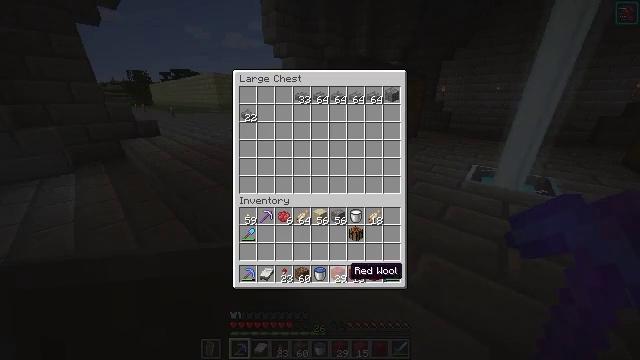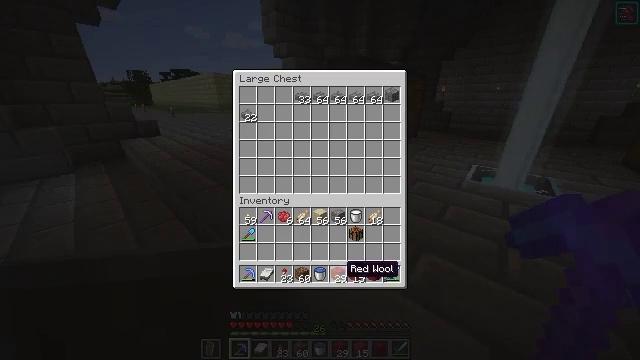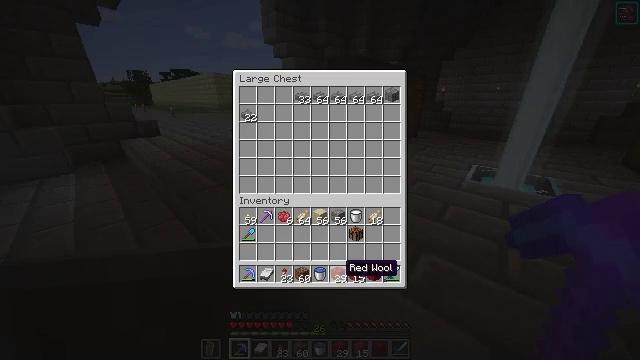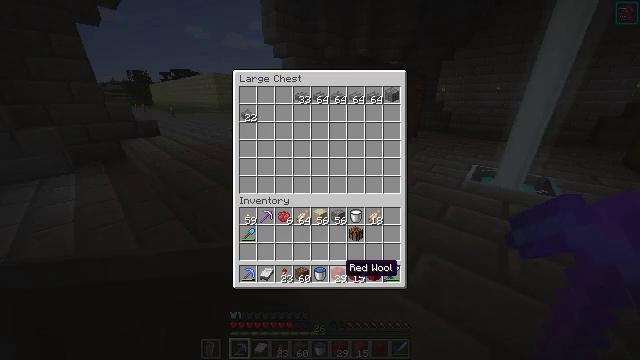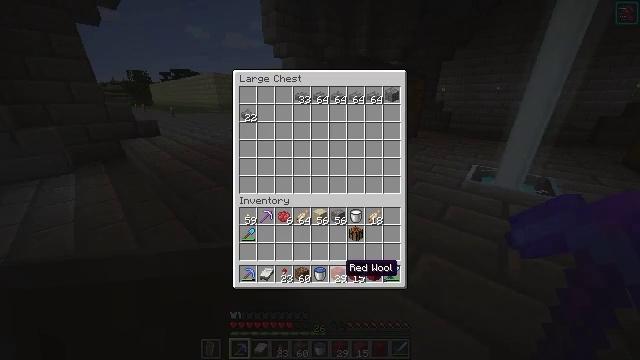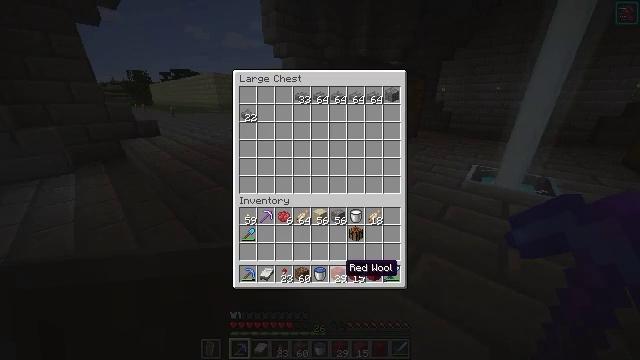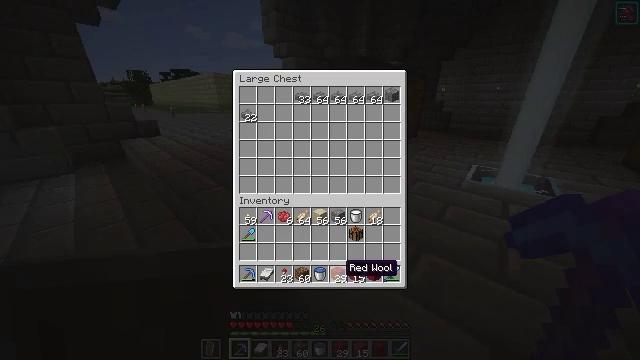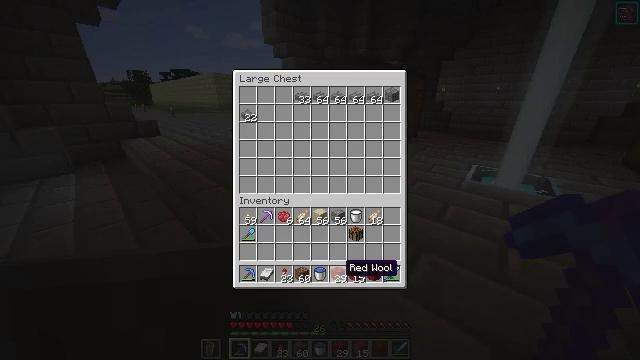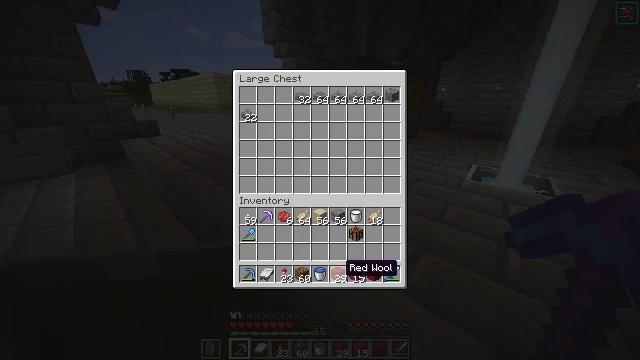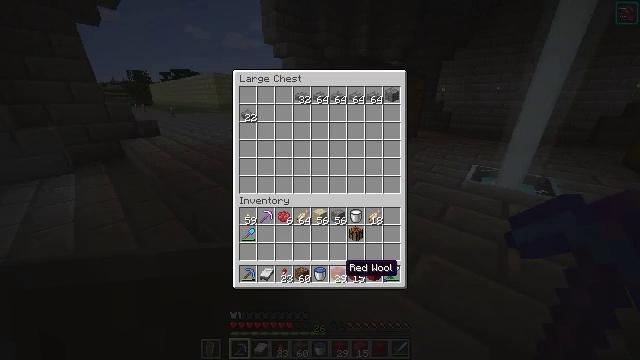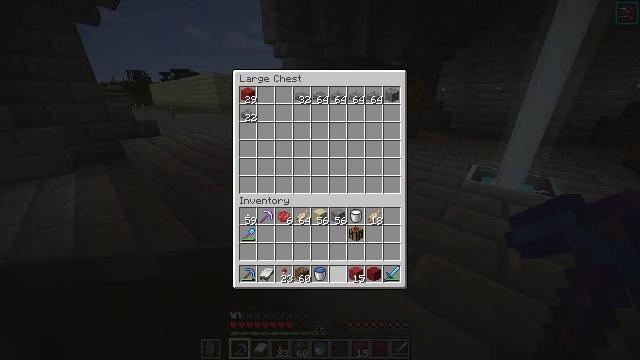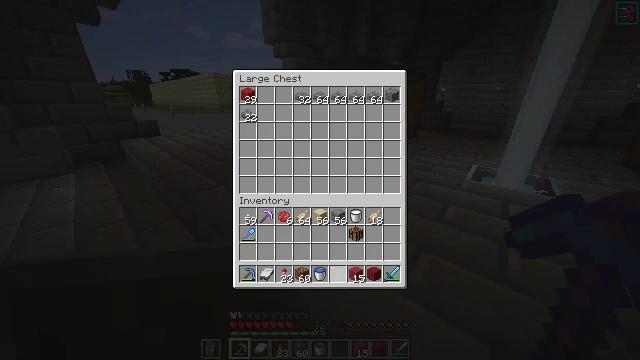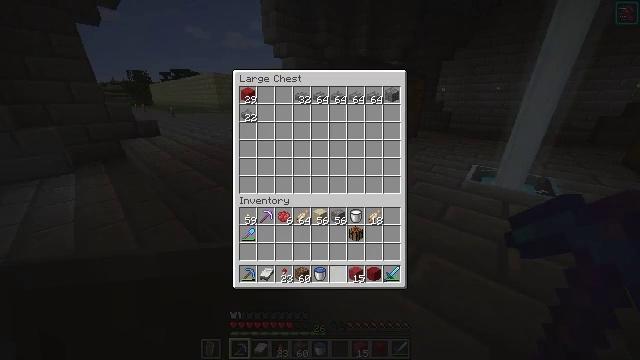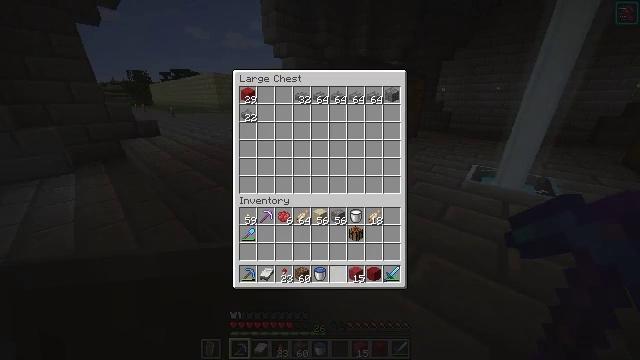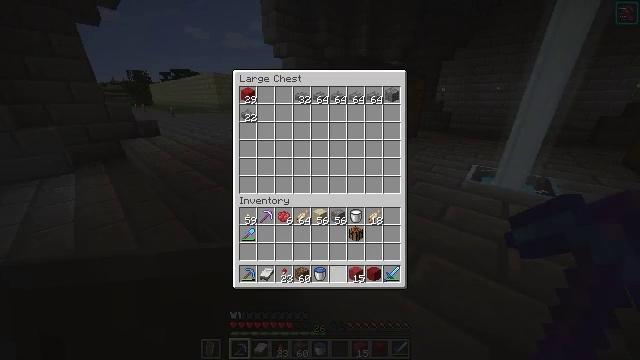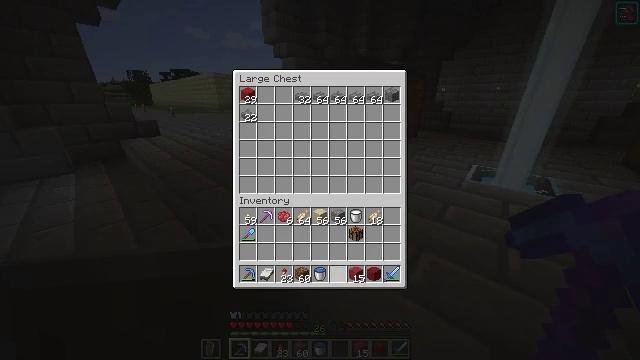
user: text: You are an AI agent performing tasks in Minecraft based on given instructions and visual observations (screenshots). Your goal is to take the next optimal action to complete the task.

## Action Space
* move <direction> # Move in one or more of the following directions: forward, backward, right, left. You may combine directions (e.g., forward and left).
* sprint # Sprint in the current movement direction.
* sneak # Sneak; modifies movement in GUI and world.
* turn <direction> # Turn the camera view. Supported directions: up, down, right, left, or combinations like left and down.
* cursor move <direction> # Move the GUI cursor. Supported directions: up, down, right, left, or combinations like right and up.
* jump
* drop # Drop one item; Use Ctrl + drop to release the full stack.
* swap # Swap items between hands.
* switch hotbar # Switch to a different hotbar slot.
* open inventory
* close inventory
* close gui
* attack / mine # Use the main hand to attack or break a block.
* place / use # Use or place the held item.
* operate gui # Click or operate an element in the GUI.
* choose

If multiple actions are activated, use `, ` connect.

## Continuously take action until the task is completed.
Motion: motion action
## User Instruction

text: Craft blue concrete powder by combining the materials in the crafting table.
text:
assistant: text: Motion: sneak
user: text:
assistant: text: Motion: sneak
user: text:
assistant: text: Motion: sneak
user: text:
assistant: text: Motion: sneak
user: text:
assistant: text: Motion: sneak
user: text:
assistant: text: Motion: sneak
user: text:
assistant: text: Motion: sneak
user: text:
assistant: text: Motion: sneak
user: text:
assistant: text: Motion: sneak
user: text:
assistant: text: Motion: sneak, choose
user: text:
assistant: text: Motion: sneak
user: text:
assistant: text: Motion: sneak
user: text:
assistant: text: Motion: sneak
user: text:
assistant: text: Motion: sneak
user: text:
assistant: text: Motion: no_op
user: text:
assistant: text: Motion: no_op
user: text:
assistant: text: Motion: no_op
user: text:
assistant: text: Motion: no_op
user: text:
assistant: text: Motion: no_op
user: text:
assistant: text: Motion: no_op
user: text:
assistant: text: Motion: no_op
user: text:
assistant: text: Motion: turn left, close gui
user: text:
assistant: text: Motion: turn left
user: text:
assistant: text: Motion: turn left and up
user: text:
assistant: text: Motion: no_op
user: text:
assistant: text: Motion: no_op
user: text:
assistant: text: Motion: turn left and down
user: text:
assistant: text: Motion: no_op
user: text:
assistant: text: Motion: turn right
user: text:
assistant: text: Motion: turn right